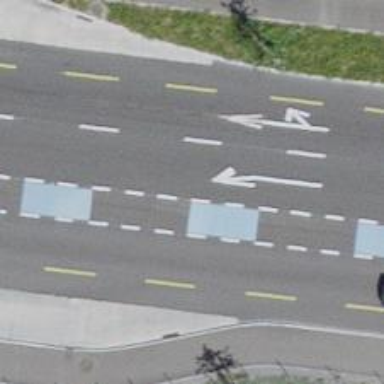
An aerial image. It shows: Secondary road with asphalt surface. The road has designated cycle lane on the left and sidewalk.